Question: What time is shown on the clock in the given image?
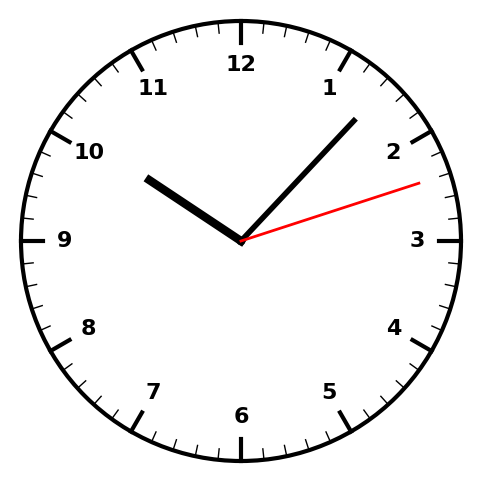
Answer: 10:07:12